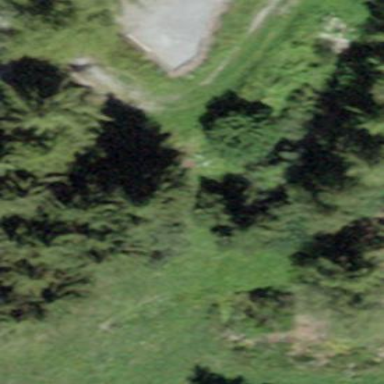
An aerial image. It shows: Forest area.